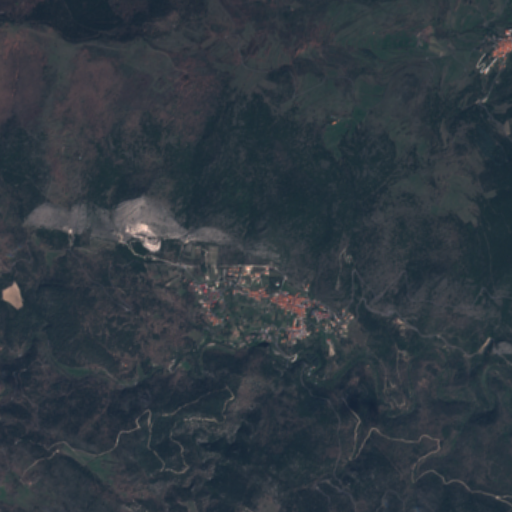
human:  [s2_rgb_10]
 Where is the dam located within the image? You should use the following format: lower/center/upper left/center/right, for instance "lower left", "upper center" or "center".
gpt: The dam is located in the lower center of the image.
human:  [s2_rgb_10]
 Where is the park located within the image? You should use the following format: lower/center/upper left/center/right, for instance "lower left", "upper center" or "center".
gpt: The park is located in the lower center of the image.
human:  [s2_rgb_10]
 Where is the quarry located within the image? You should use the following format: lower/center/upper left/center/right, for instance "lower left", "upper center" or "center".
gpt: The quarry is located in the center left of the image.
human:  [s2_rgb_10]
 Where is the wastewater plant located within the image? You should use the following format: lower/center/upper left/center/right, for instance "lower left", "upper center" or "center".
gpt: The wastewater plant is located in the upper right of the image.
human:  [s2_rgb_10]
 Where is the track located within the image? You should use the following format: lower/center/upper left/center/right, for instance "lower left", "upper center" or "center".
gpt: There is no track in the image.